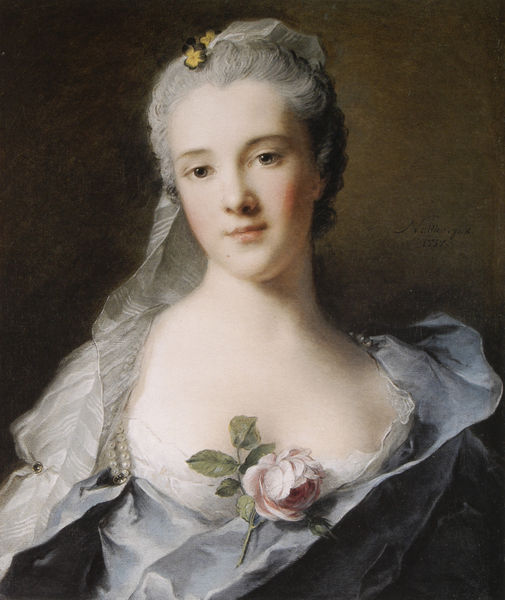
Titel: Manon Balletti
Künstler: Jean-Marc Nattier
Standort: London
Institution: National Gallery
Schlagwörter: blau, blätter, gemälde, haut, schatten, weiß, grün, mädchen, ausschnitt, blume, blumen, braun, busen, frau, frisur, grau, haar, hintergrund, kleid, licht, mund, nase, orange, pastell, schmuck, schwarz, stirn, blick, blüte, dame, rose, rot, schleier, haube, jung, wand, augen, blass, falten, gesicht, haarschmuck, kragen, bildnis, hals, portrait, porträt, gewand, haare, stoff, blatt, augenbrauen, brustbild, dekollete, dekolletee, dekollte, dekoltee, kinn, lippen, locken, perle, perlen, rokoko, rosa, rouge, schulter, schön, seide, zart, hellblau, brüste, wangen, haltung, wangenrot, büste, edel, rüschen, perlenkette, satin, schimmer, spange, schönheit, stengel, fräulein, schmetterling, rau, frauenbildnis, dekolltee, fürstin, volants, gepudert, grauhaarig, rote backen, rote wangen, rosenblätter, pastellzeichnung, seiden, lume, dekolettee, frauenpoträt, rose im decollete, indirekter blick